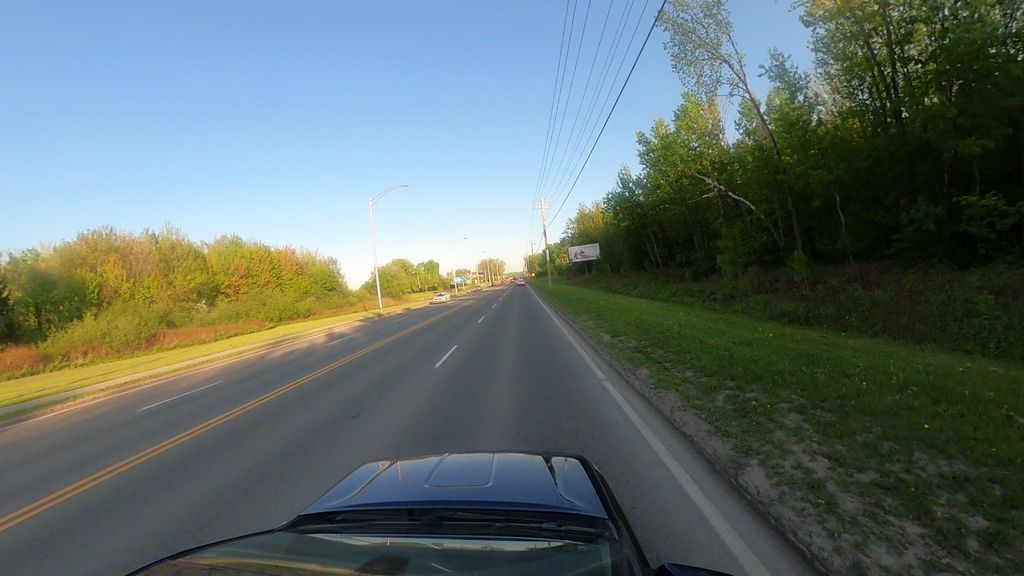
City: quebec_city